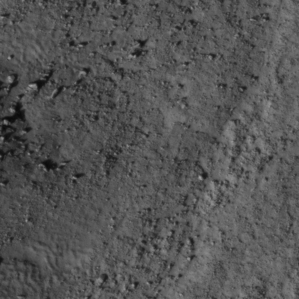
Label: non_frost